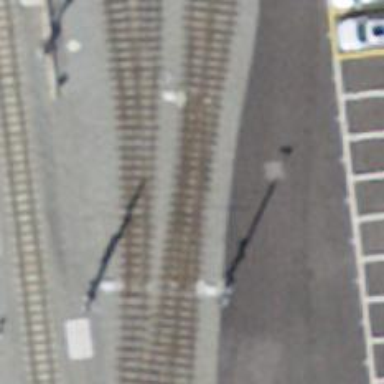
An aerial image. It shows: Narrow-gauge railway siding with electrified contact lines.